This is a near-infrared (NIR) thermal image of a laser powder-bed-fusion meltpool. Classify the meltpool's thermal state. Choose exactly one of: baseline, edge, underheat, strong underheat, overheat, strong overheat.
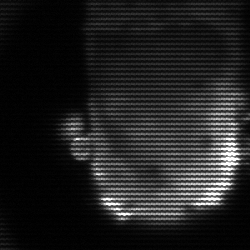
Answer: baseline